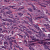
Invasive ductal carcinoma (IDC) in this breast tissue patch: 1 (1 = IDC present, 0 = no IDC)